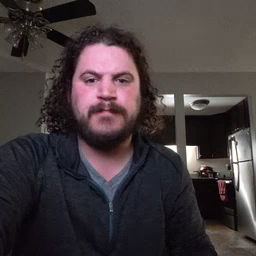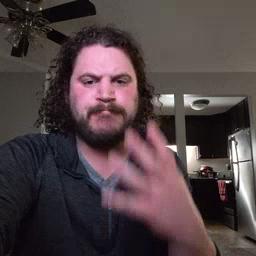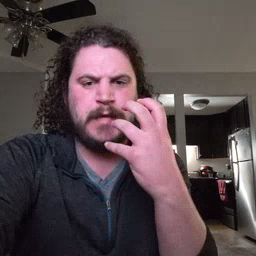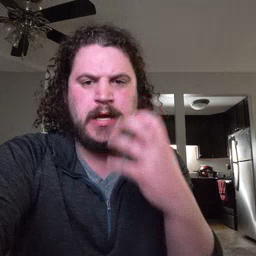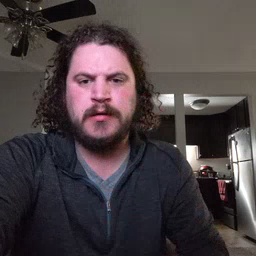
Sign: mad